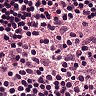
Metastatic tissue present: no